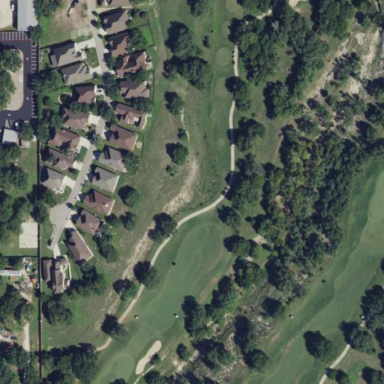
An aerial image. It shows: Rough area in golf course.